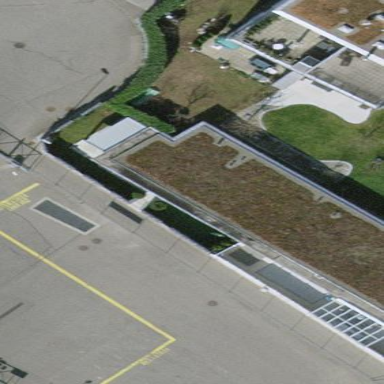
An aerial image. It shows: Terrace building.